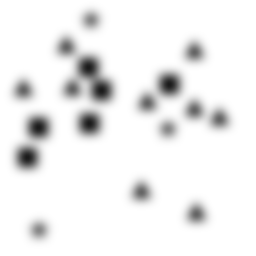
Squares: 6
Triangles: 9
Stars: 3
Total shapes: 18